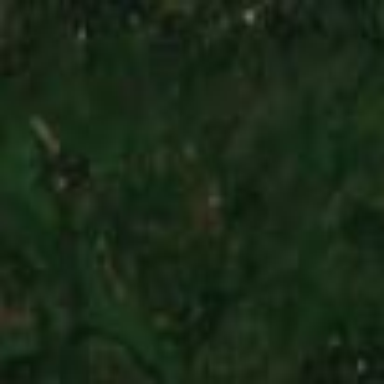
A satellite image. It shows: Orchard cultivated with rubber trees.